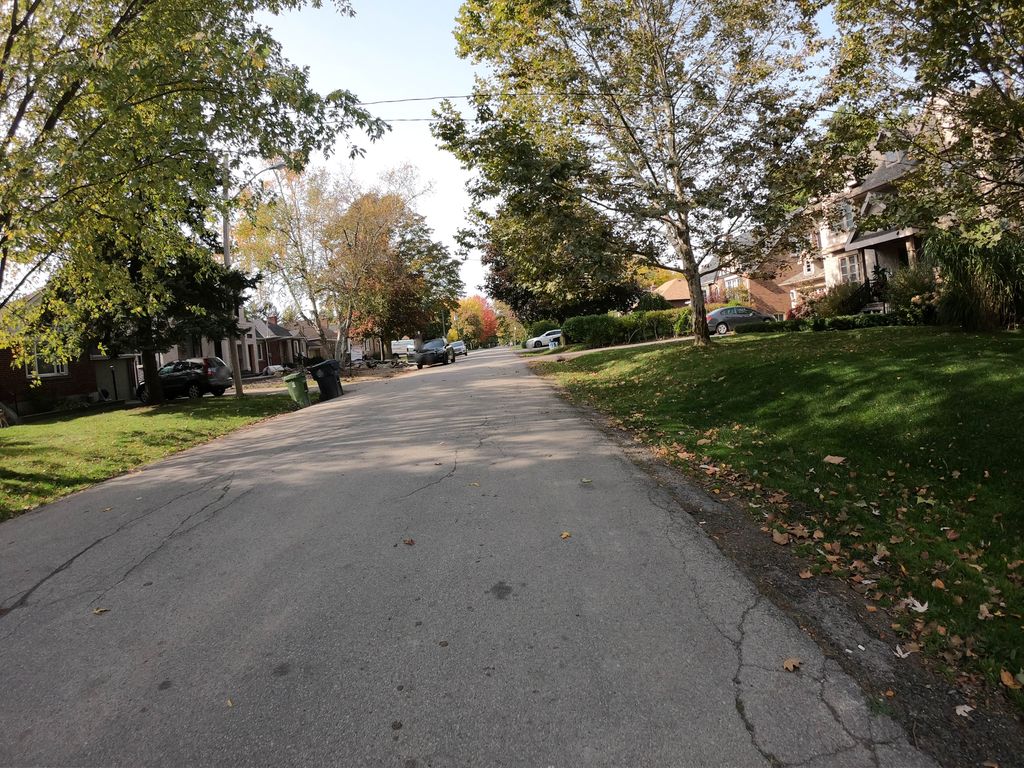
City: toronto